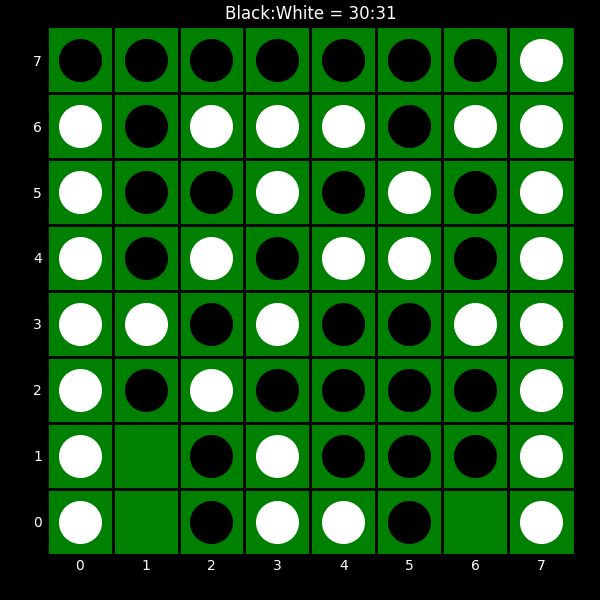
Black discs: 30
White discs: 31